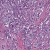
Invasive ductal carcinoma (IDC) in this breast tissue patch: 1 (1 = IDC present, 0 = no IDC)